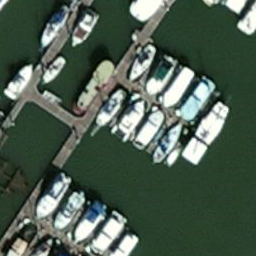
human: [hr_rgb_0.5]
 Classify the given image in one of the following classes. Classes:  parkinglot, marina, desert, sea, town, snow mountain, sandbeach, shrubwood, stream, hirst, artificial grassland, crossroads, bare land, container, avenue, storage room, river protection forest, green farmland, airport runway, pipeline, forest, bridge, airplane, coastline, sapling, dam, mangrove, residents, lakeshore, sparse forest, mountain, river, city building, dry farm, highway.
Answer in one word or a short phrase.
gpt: marina